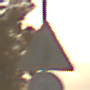
Verkehrszeichen: Lichtzeichenanlage
Zusatzzeichen unten: Geschwindigkeit20
Umgebung: Outdoor, Nature
Tageszeit: SunriseSunset
Wetter: PartlyCloudy
Licht: Natural
Jahreszeit: NotSpecified
Kontrast: LowContrast